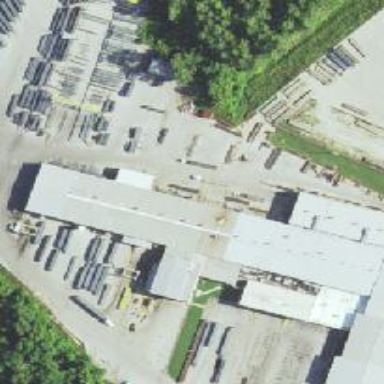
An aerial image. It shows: Industrial building.